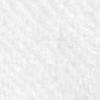
Label: no_change